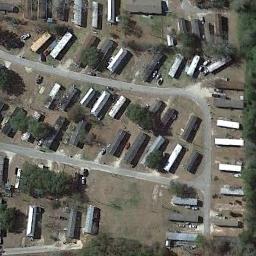
Label: residential